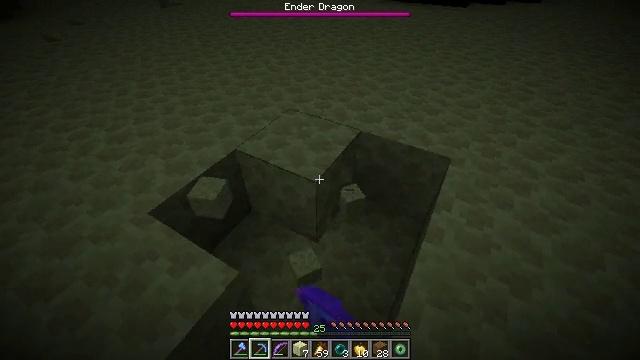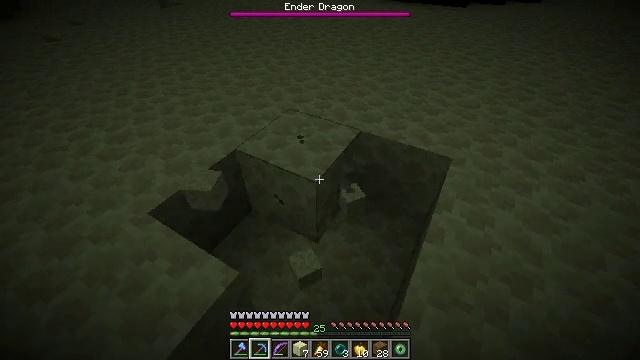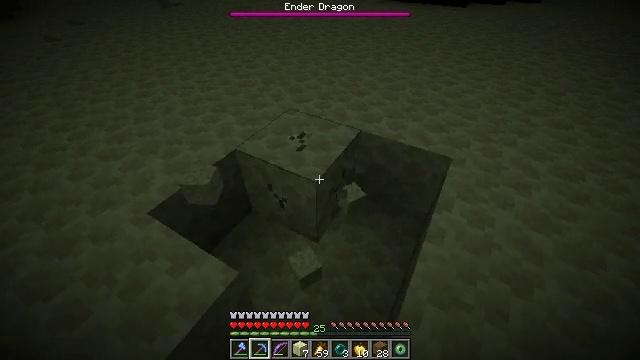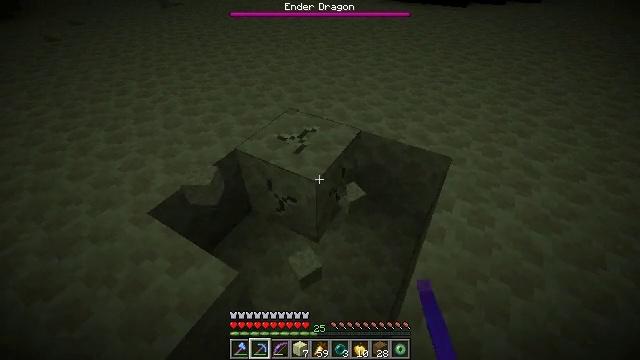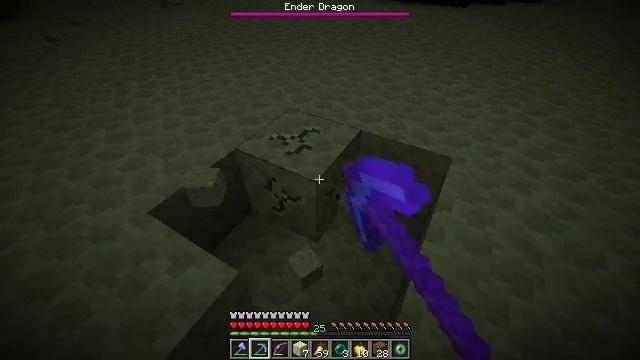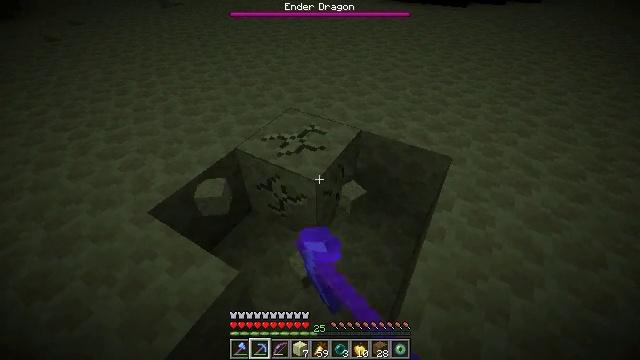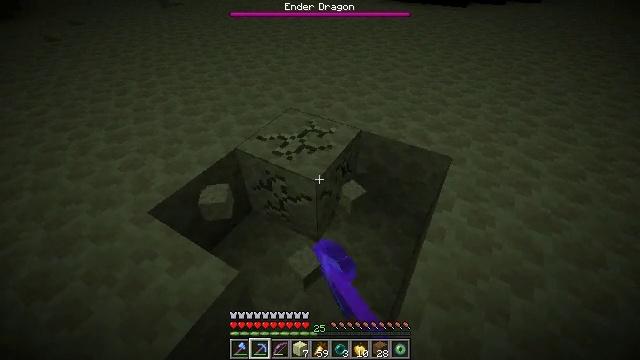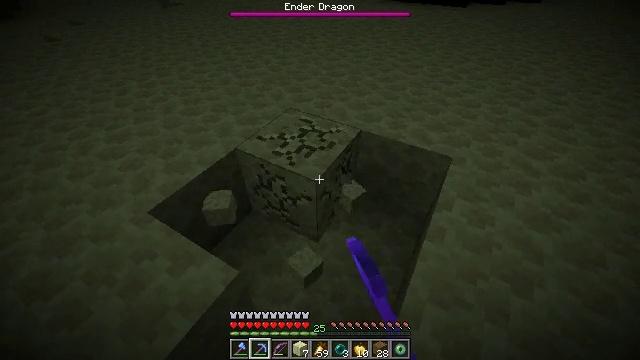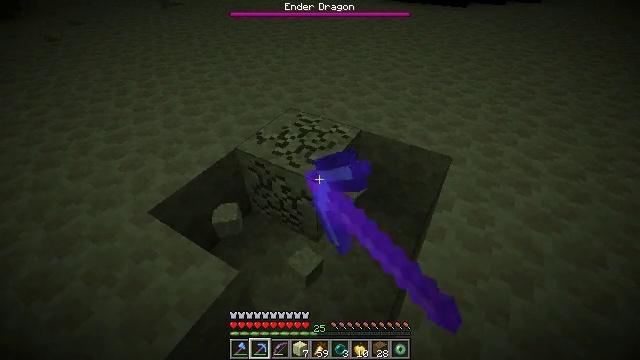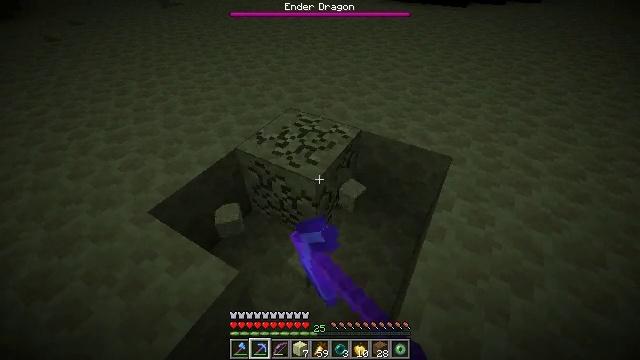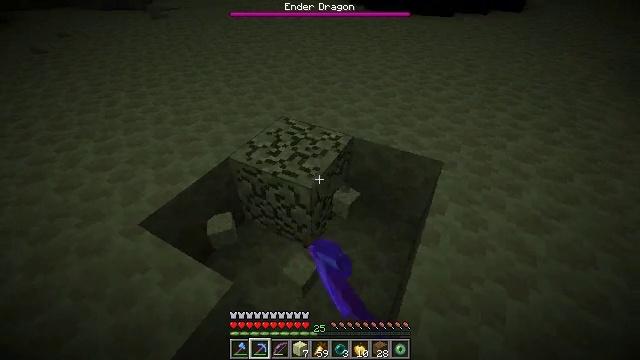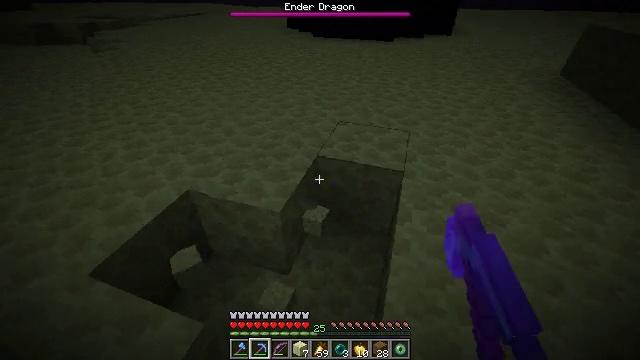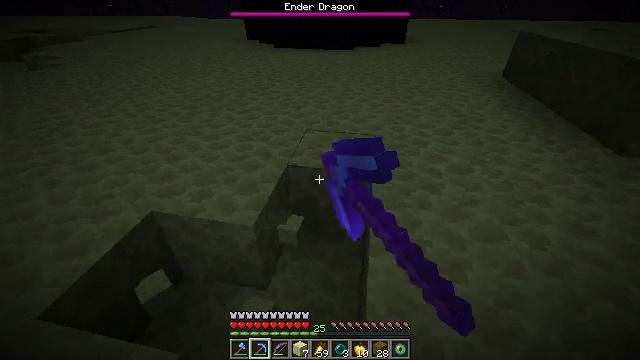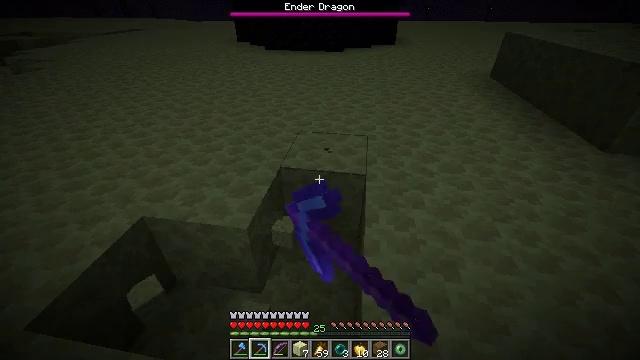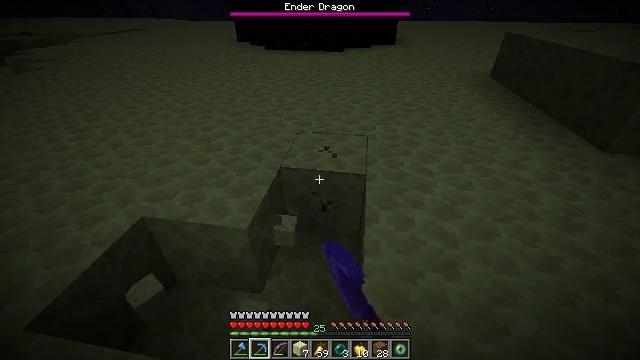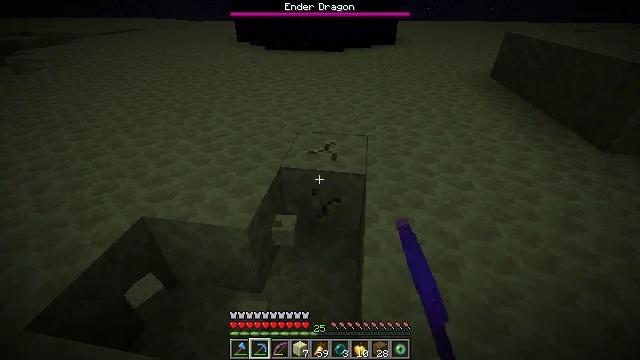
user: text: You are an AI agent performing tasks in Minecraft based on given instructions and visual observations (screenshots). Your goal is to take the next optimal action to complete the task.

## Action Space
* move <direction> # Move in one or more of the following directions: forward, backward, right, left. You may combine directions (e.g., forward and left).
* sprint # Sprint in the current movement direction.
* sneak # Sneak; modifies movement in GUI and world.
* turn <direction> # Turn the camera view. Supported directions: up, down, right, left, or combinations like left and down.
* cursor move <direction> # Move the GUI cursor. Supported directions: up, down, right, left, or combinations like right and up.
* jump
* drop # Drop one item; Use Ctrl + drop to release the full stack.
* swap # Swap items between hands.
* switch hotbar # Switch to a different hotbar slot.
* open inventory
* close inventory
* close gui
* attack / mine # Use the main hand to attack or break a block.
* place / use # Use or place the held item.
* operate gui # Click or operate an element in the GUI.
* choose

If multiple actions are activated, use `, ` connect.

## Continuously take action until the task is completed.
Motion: motion action
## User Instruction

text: Dig the end stone for building materials.
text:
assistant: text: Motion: attack / mine
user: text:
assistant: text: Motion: attack / mine
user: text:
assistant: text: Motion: attack / mine
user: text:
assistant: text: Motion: attack / mine
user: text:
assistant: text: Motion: attack / mine
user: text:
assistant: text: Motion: attack / mine
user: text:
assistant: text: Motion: attack / mine
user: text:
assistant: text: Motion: attack / mine
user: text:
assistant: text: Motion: attack / mine
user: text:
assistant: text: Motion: turn right and up, attack / mine
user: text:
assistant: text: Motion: turn right and up, attack / mine
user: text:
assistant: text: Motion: turn right and up, attack / mine
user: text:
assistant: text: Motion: turn right, attack / mine
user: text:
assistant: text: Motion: attack / mine
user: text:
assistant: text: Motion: attack / mine
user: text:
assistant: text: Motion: attack / mine
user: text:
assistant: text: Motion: attack / mine
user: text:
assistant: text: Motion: attack / mine
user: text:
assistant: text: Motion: attack / mine
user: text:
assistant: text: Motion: attack / mine
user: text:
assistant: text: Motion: attack / mine
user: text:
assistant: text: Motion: attack / mine
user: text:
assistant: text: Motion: attack / mine
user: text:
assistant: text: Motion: turn left and down, attack / mine
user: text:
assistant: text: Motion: turn left and down, attack / mine
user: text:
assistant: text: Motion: turn left, attack / mine
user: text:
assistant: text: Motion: turn left, attack / mine
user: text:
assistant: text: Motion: attack / mine
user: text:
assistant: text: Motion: attack / mine
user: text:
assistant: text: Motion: attack / mine